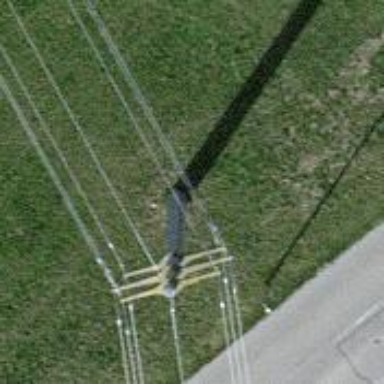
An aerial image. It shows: Power pole.